Question: I'm creating a simple user interface with JavaFX, where some labels showing texts are used. I tried to move text to the center of labels with the rule:
'''
-fx-text-alignment: center
'''
yet it doesn't work and text is still located on the left by default. I have also checked that I haven't used any other rules that could override this. Any ideas?
Here is the css code:
'''
#subtitle
{
-fx-font: bold italic 18pt "Arial";
-fx-text-alignment: center;
-fx-effect: dropshadow( one-pass-box, black, 8, 0.0, 2, 0 );
-fx-text-fill: #1ebd1e;
}
'''
Java code:
'''
Label title = new Label("Trees");
title.setId("subtitle");
grid.add(title, 0, 0, 2, 1);
'''

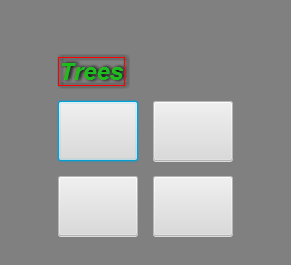
Answer: You can solve this problem using the code below:
'''
Label title = new Label("Trees");
title.setId("subtitle");
GridPane.setHalignment(title, HPos.CENTER);
gridpane.add(title, 0, 0, 2, 1);
'''
This is the result I got:

The '-fx-text-alignment' tag is going to center the text inside the label's borders. If the label's width is exactly the size it needs to fit the text, you have no changes about the alignment, but if you set a width bigger than the text needs you can align the text inside the Label's borders.